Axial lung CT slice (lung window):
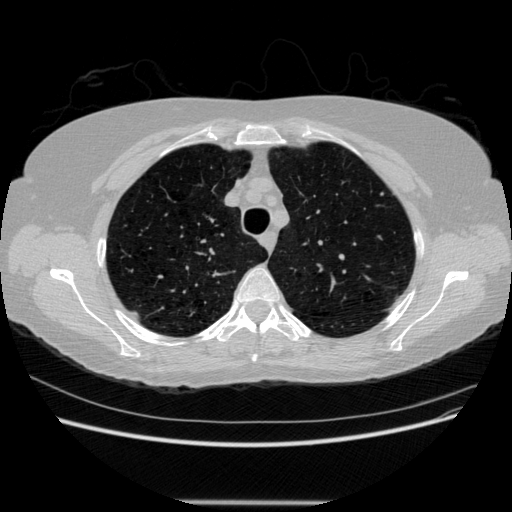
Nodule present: no